Fundus camera: canon
Shooting center: optic_disc
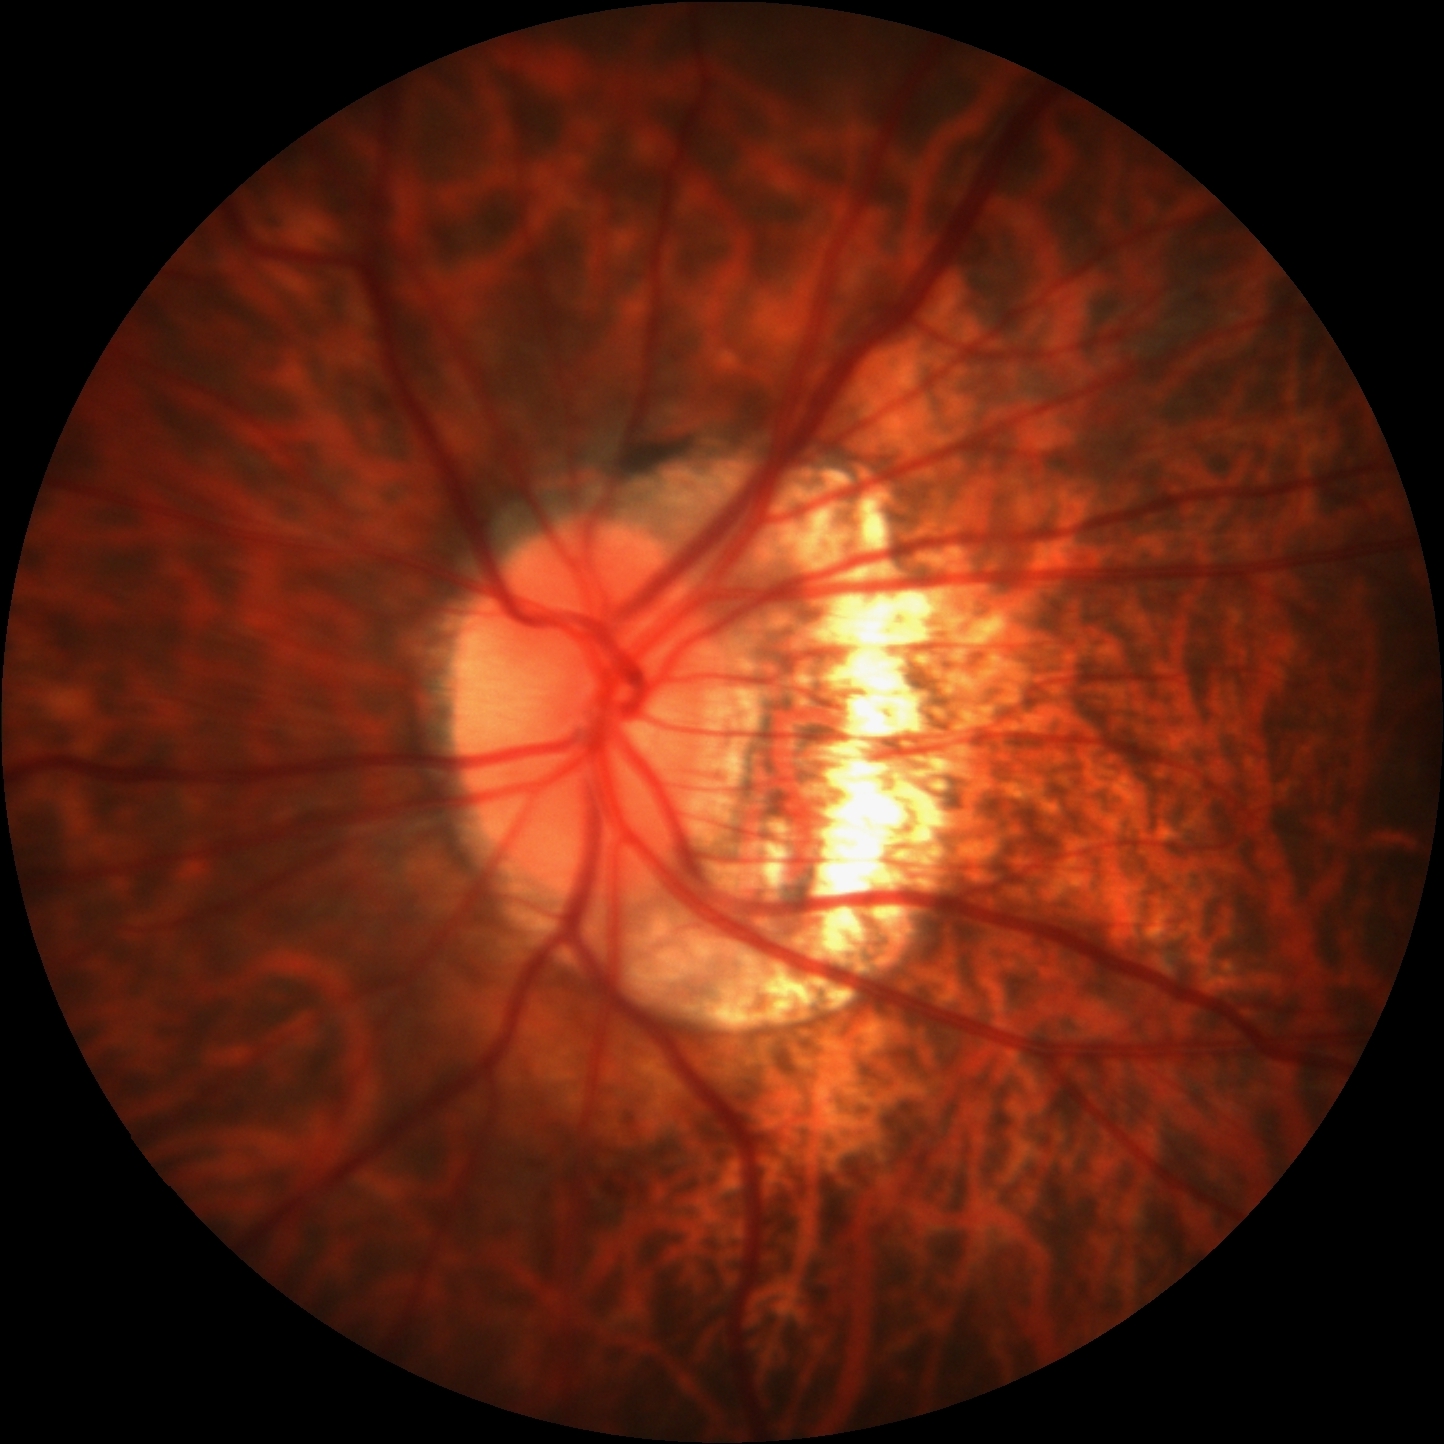
Pathologic myopia: yes
Patchy retinal atrophy: present
Retinal detachment: absent